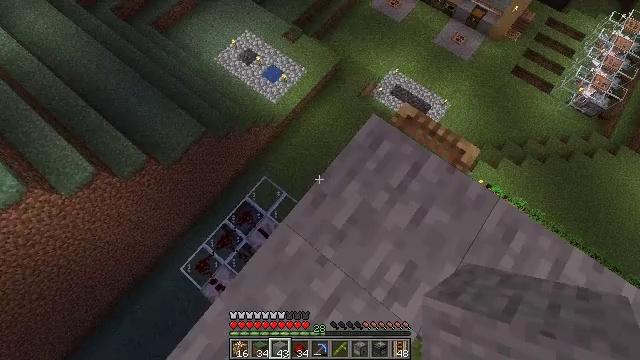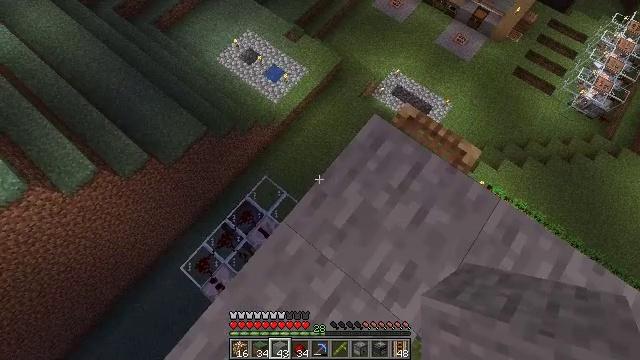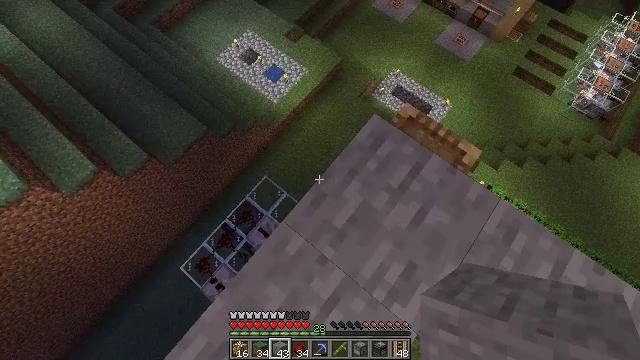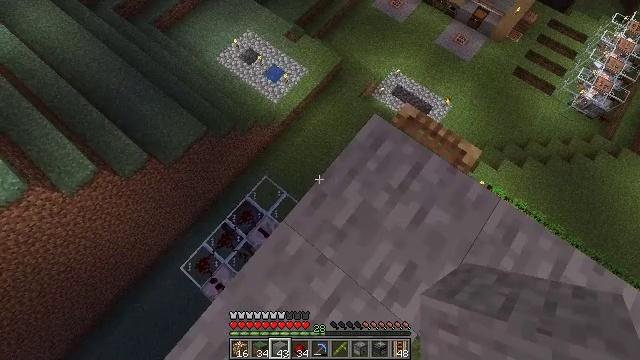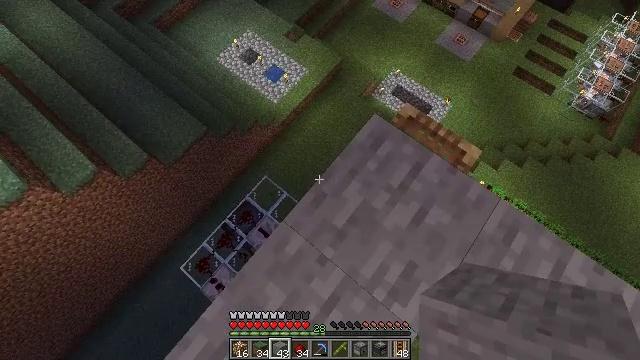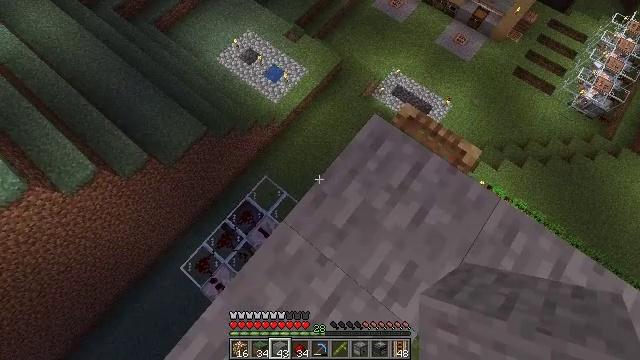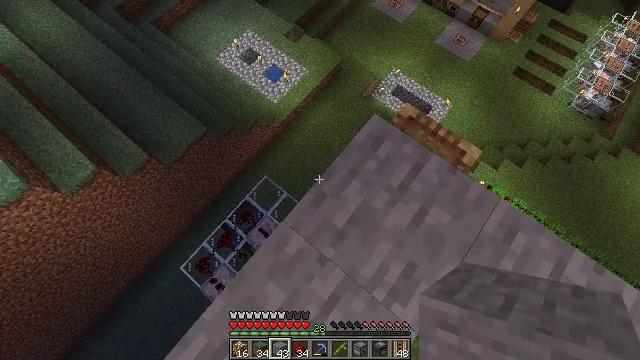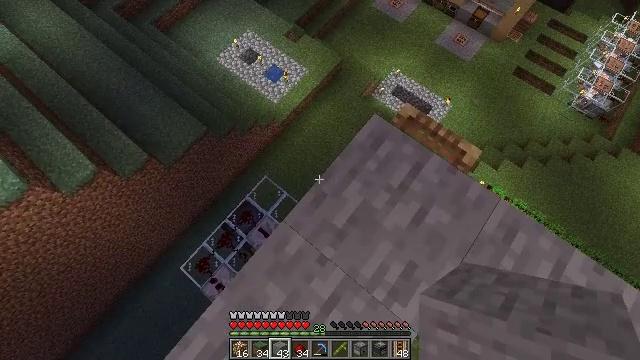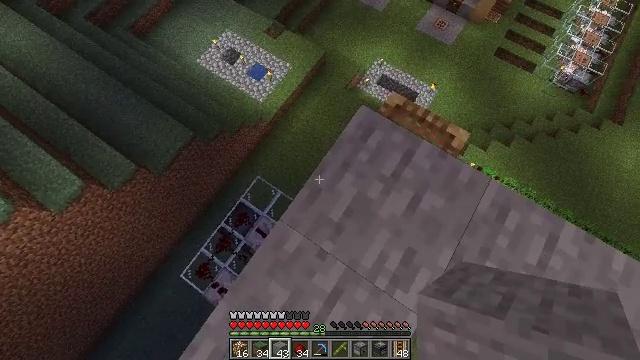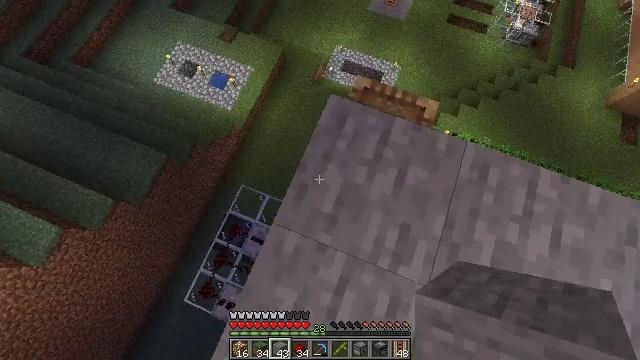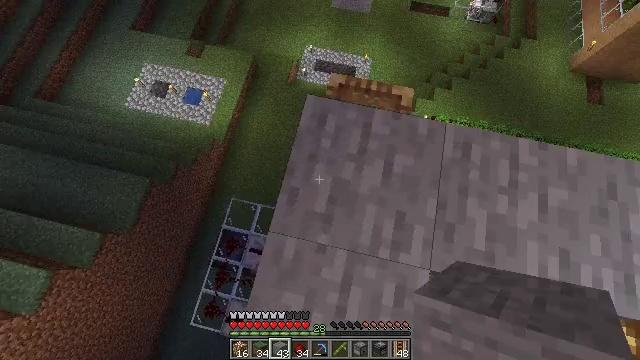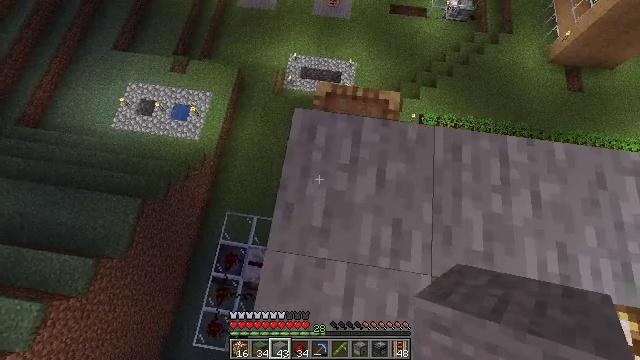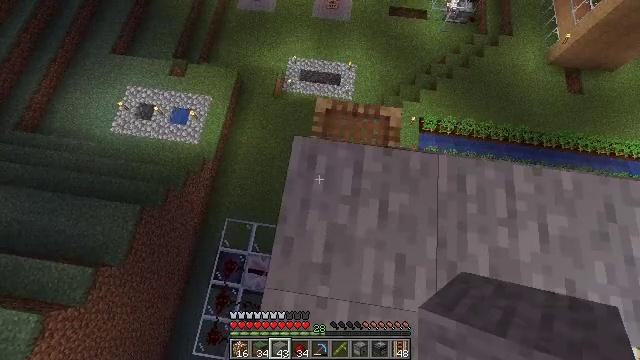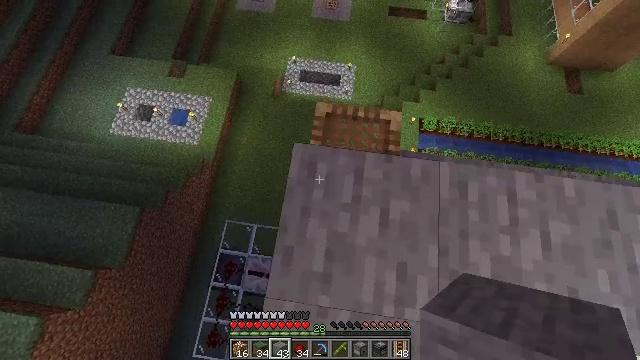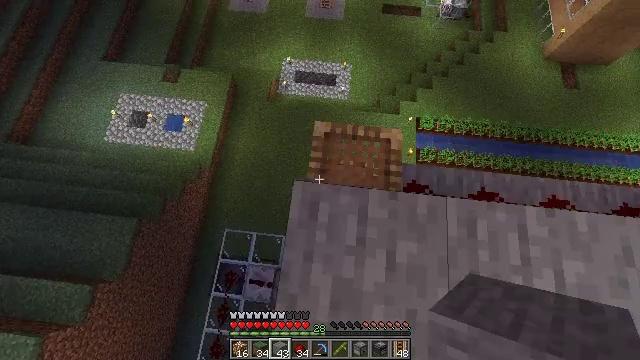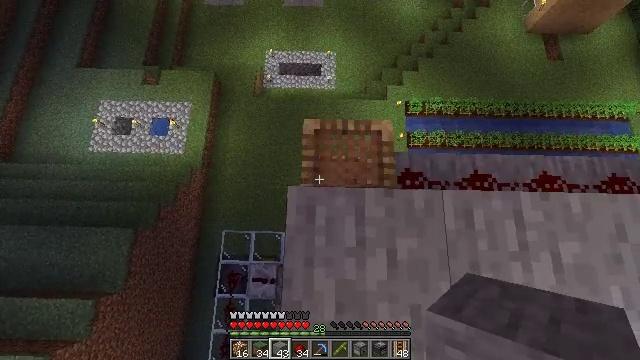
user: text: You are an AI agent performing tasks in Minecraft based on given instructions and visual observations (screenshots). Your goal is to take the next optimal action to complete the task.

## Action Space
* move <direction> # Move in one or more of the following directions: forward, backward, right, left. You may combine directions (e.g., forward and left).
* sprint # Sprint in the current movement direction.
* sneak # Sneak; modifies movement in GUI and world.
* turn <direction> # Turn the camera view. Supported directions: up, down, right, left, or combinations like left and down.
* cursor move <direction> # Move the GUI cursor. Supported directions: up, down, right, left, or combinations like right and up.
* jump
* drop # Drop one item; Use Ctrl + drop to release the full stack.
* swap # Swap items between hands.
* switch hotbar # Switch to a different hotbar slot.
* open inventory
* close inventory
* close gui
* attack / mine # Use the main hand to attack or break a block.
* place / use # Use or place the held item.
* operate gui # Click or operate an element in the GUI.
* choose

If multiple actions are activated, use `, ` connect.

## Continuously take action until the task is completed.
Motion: motion action
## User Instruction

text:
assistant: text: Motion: no_op
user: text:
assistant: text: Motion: no_op
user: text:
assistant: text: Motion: no_op
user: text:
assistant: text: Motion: no_op
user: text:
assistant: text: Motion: no_op
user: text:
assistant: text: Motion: no_op
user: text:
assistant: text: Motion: no_op
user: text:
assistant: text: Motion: turn right and down
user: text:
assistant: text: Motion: turn right and down
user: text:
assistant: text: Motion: turn right
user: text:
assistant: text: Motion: move forward, turn right and up
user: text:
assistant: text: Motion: move forward
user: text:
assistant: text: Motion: move forward
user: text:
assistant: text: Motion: move forward, turn right
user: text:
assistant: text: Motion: turn right and down
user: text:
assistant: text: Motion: turn right and down
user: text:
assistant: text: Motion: no_op
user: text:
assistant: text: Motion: no_op
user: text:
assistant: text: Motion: no_op
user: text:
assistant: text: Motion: turn left
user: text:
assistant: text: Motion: turn left
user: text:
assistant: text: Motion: move forward, turn left
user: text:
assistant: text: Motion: move forward, turn left
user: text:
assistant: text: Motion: move forward, turn left
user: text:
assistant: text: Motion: turn left and down
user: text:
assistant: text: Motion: turn left and down
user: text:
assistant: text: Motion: turn left
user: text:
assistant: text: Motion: turn left
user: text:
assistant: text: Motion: turn left
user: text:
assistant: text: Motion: no_op